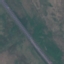
Land use / land cover: Highway